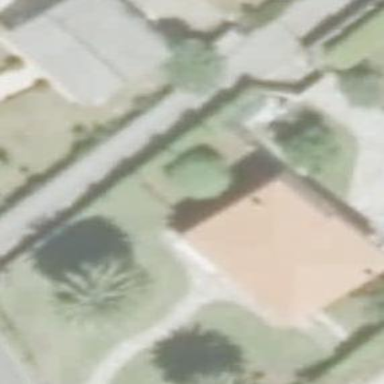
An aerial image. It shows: Simple and straightforward house.